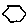
Label: hexagon